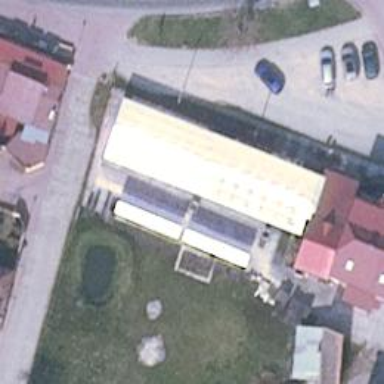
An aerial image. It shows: Outbuilding.